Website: macys
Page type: gifting
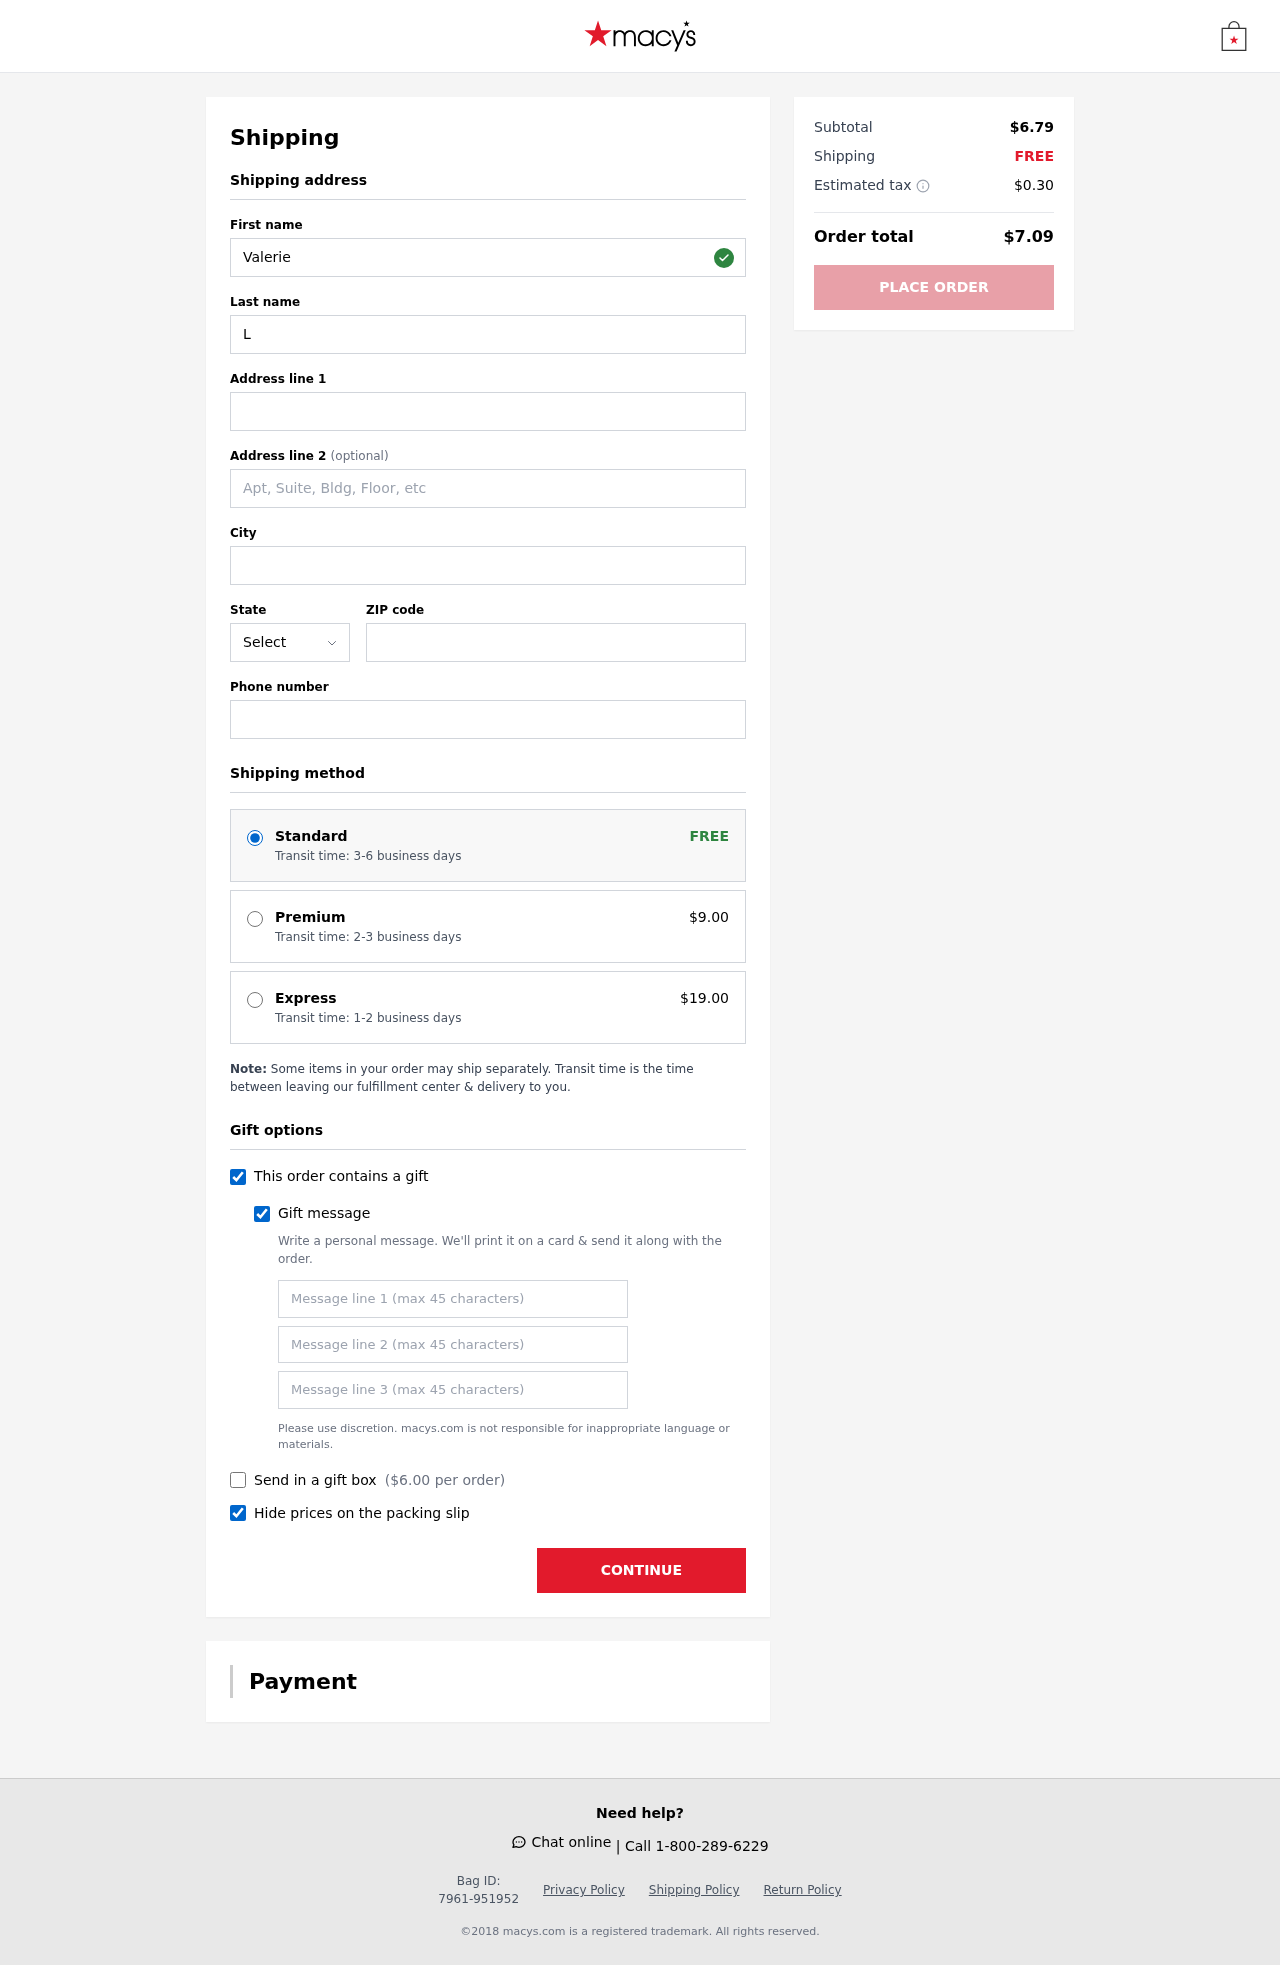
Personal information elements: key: PII_STATE_ABBR
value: MA
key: PII_FIRSTNAME
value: Valerie
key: PII_LASTNAME
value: Leon
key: PII_STREET
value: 648 Patterson Centers Suite 185
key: PII_STREET2
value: Suite 894
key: PII_CITY
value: North Crystalton
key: PII_POSTCODE
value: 60576
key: PII_PHONE
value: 8829423164
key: PII_GIFT_MESSAGE
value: Happy snacking, James! I thought these would make a fun little treat to add some joy to your day. Enjoy!  Valerie
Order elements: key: ORDER_SHIPPING_STANDARD
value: Transit time: 3-6 business days
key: ORDER_SHIPPING_PREMIUM
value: Transit time: 2-3 business days
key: ORDER_SHIPPING_PREMIUM_PRICE
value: $9.00
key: ORDER_SHIPPING_EXPRESS
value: Transit time: 1-2 business days
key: ORDER_SHIPPING_EXPRESS_PRICE
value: $19.00
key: ORDER_GIFT_BOX_PRICE
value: $6.00
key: ORDER_SUBTOTAL
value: $6.79
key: ORDER_SHIPPING_COST
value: FREE
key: ORDER_TAX
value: $0.30
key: ORDER_TOTAL
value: $7.09